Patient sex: M
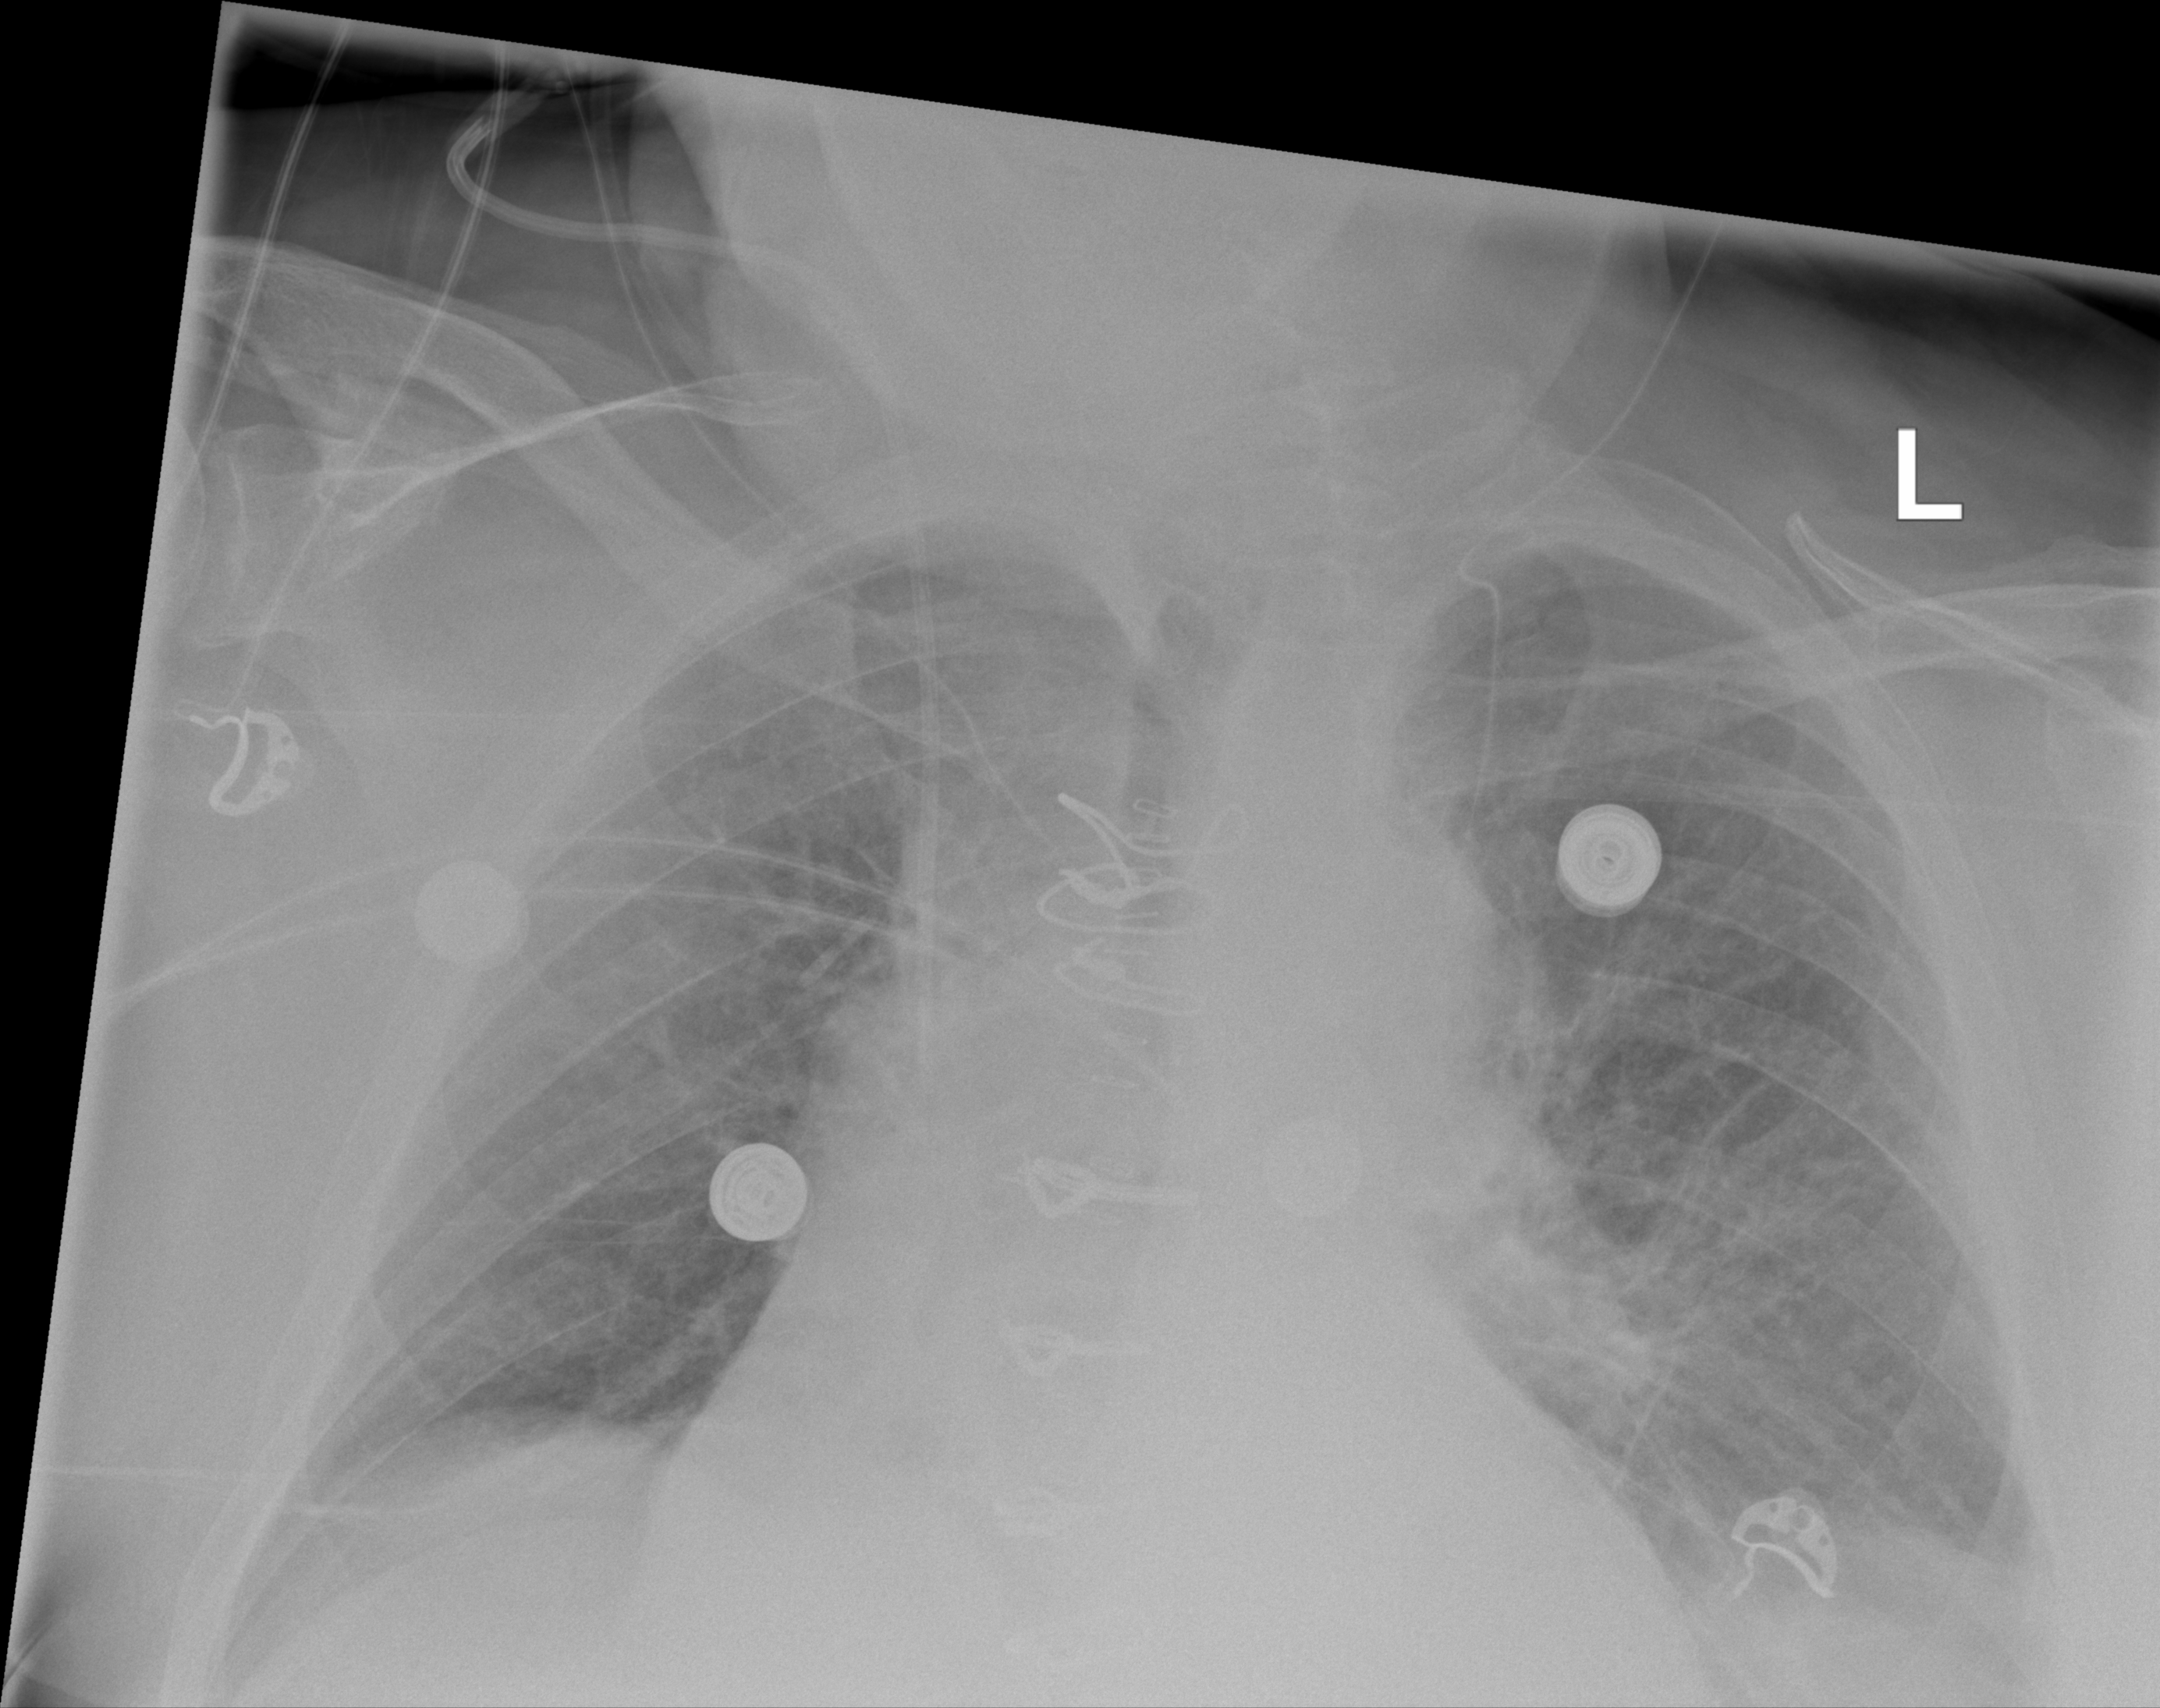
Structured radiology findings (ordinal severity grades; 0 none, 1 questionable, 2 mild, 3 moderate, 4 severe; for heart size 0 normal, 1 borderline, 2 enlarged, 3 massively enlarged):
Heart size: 2
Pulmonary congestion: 2
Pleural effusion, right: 0
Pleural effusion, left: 2
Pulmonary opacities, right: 2
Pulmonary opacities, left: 2
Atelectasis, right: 1
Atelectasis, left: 2